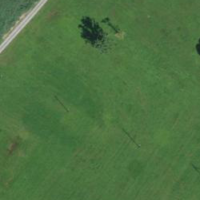
EUNIS habitat code: 44
Species observed at this site:
Filipendula ulmaria